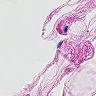
Metastatic tissue present: no